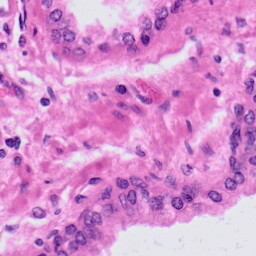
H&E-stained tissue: Prostate